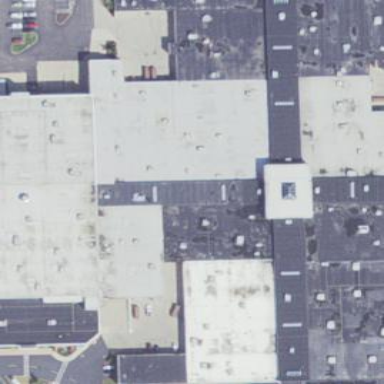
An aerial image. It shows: Retail building in mall.